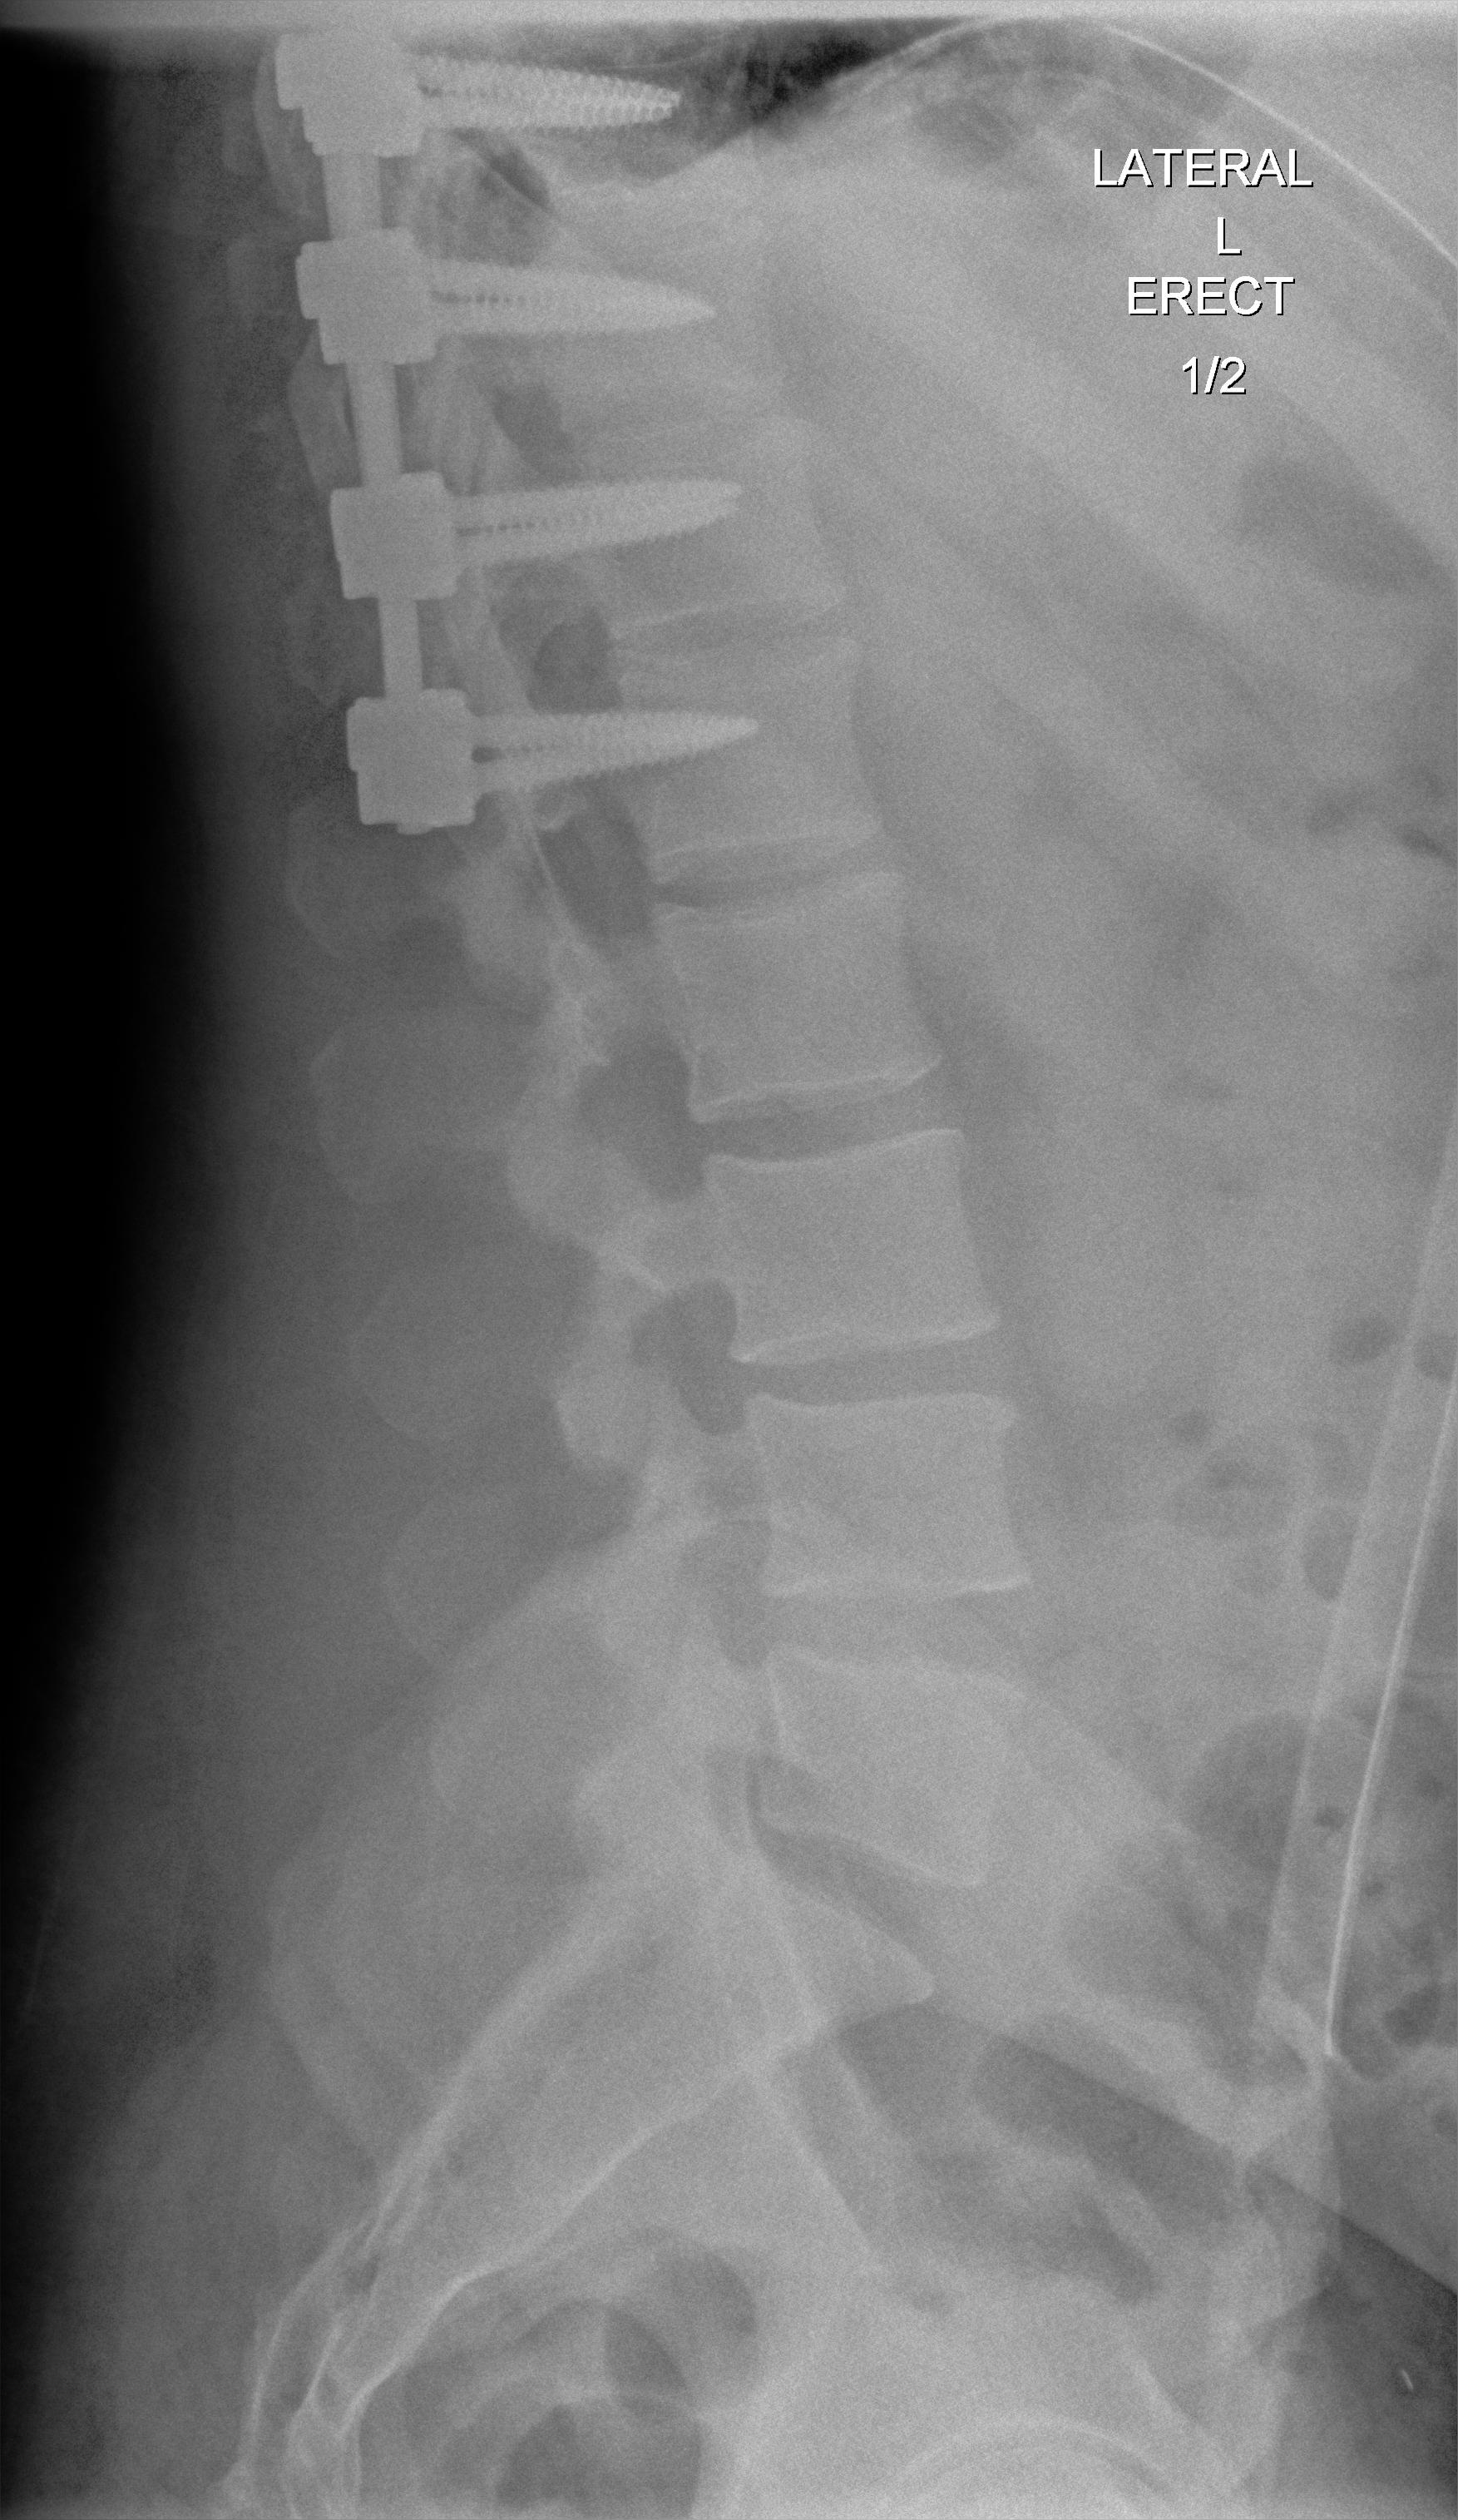
View: LATERAL
Implant manufacturer: Styker everest (K2M)